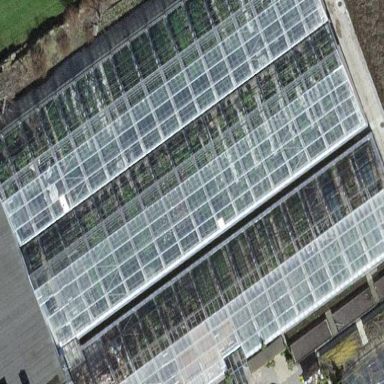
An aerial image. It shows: Greenhouse building designed for botanical or agricultural purposes.